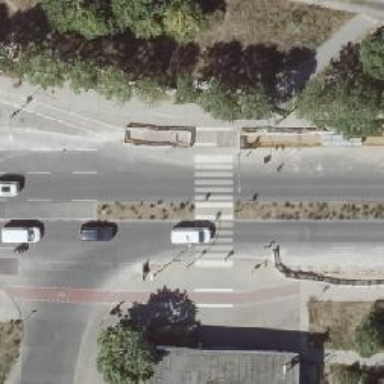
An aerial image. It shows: Secondary road with asphalt surface. There is shared bus and cycle lane on the right side.